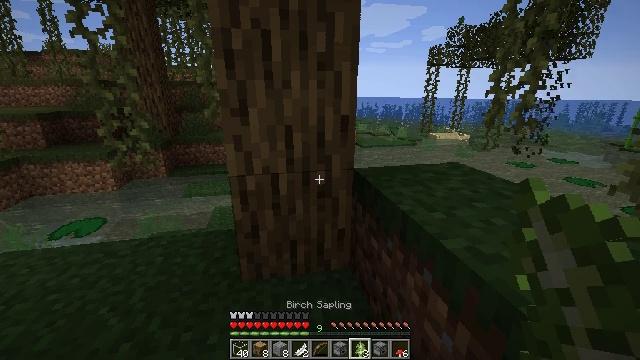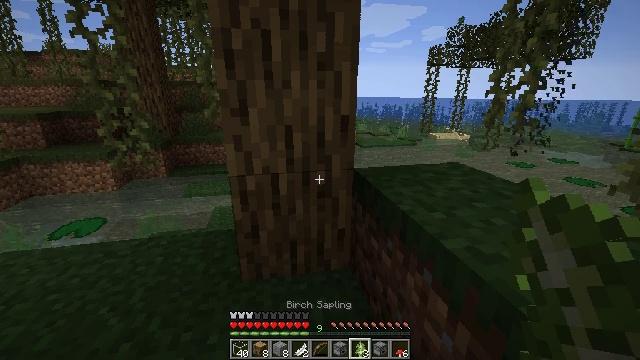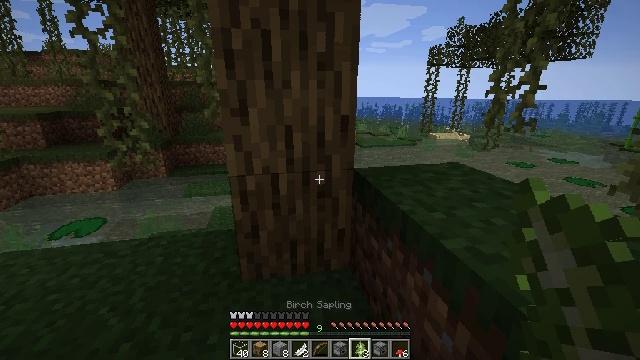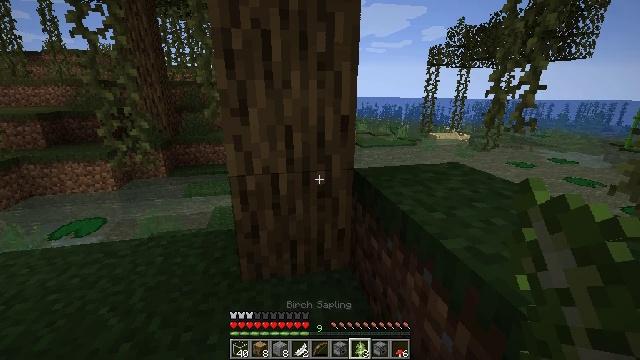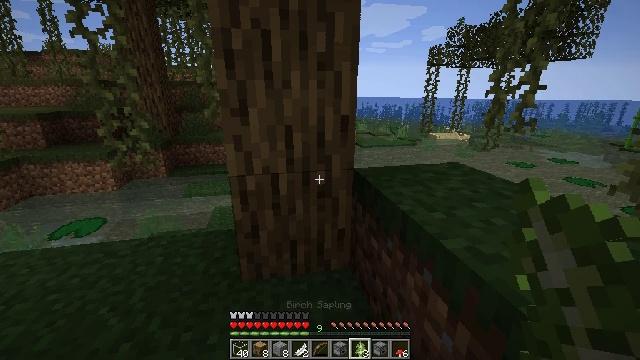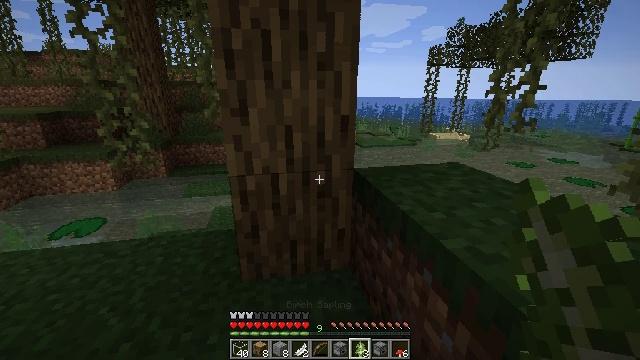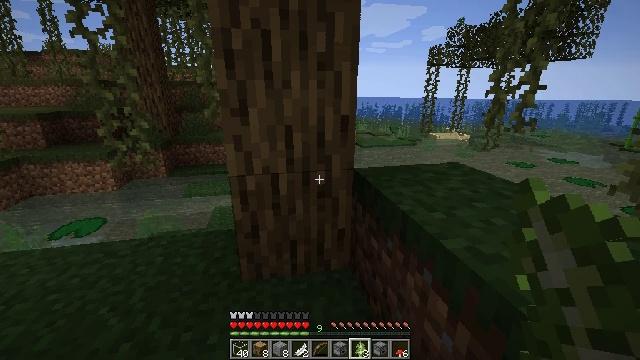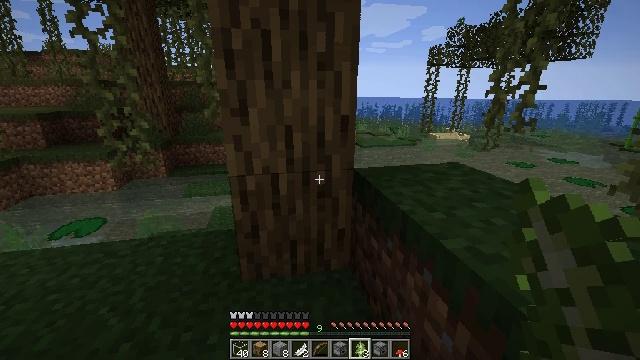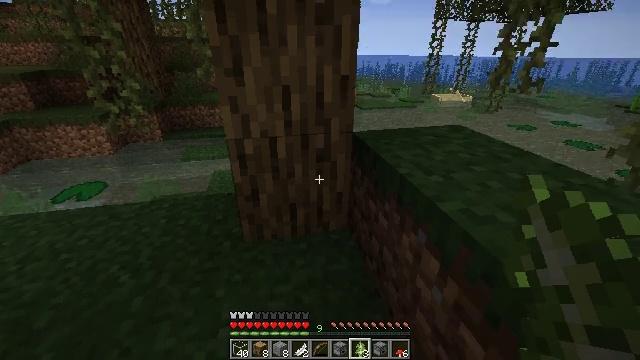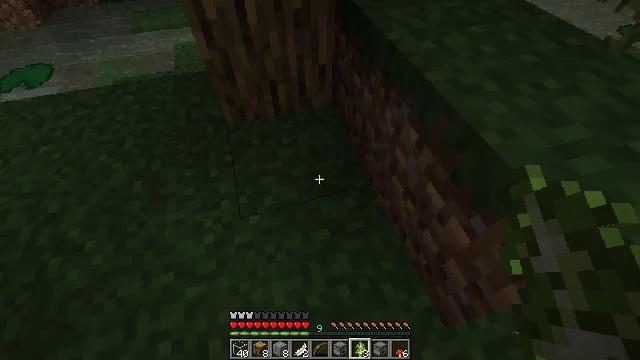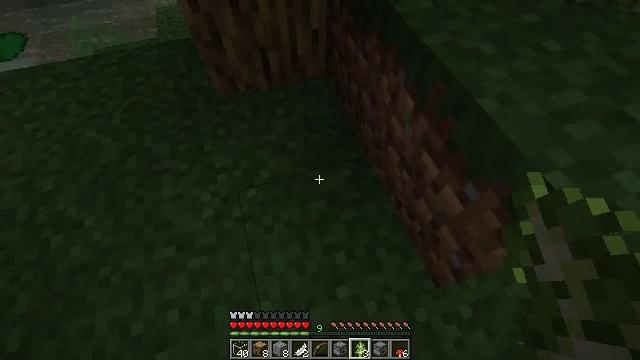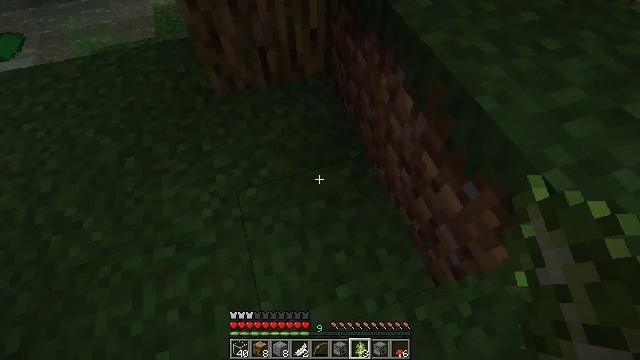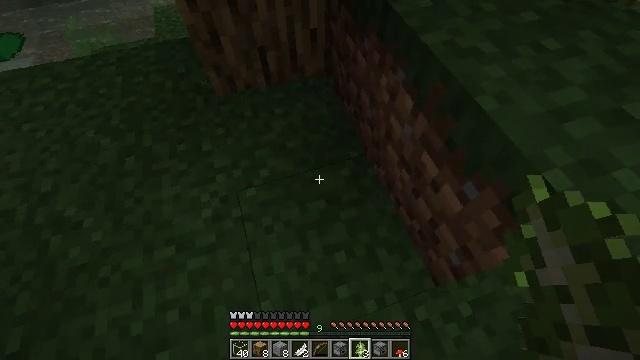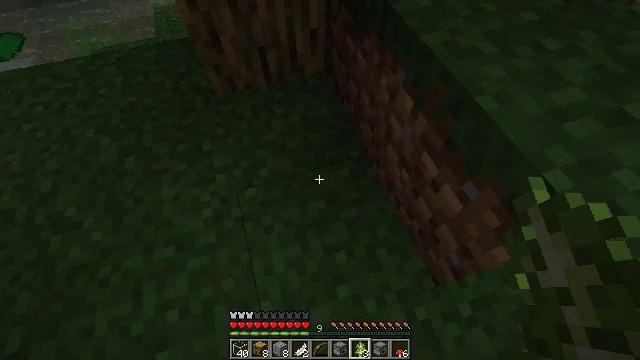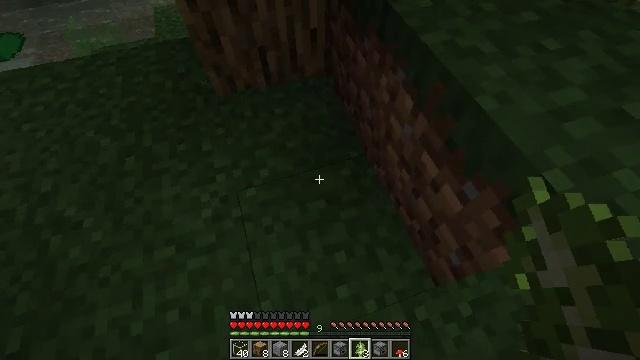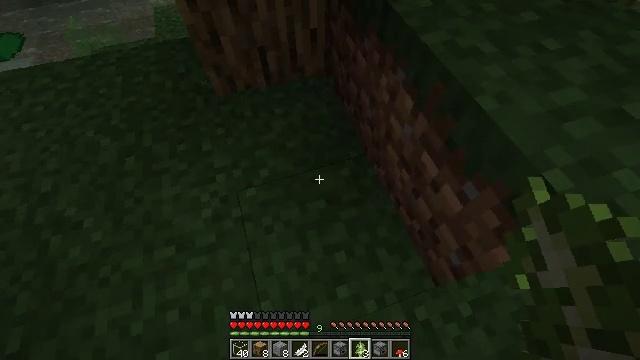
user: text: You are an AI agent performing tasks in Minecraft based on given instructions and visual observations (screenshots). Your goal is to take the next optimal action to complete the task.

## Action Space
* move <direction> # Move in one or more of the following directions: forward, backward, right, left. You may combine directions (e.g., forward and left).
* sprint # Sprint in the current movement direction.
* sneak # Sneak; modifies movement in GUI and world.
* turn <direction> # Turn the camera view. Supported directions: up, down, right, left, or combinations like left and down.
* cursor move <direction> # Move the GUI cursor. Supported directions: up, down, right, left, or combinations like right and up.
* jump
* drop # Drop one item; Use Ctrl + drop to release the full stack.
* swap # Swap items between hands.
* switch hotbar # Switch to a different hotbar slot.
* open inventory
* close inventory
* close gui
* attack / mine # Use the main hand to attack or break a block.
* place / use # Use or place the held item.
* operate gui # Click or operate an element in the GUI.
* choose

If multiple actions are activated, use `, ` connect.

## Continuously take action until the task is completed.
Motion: motion action
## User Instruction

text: Mine the oak log.
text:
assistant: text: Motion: no_op
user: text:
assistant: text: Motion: no_op
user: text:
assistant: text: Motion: no_op
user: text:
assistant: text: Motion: no_op
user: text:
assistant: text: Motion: no_op
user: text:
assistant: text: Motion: no_op
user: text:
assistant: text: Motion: no_op
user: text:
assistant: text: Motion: turn down
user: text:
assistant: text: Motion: turn right and down
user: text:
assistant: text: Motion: turn right and down
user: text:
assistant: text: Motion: no_op
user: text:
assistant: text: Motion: no_op
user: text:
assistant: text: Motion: no_op
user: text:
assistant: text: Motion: no_op
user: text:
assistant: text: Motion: no_op
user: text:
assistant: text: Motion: no_op
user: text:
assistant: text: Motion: no_op
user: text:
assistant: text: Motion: turn left and up
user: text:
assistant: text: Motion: turn left and up
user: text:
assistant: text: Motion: turn left and up
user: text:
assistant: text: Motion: turn left and up, open inventory
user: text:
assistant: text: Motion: open inventory
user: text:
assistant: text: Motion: open inventory
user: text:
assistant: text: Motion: no_op
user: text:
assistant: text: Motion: no_op
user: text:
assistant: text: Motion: no_op
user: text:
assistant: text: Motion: cursor move right and down
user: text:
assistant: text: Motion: cursor move right and down
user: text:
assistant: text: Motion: no_op
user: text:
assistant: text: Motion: no_op